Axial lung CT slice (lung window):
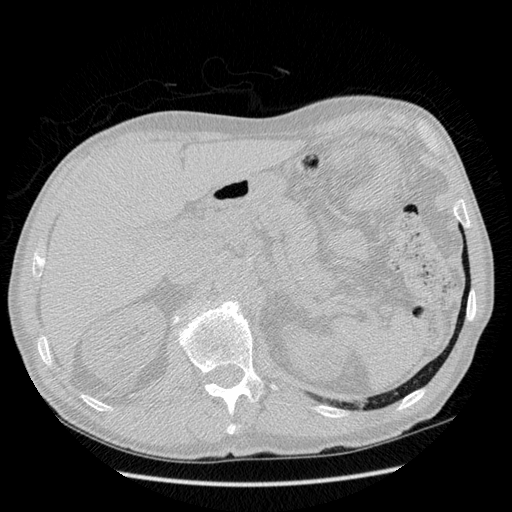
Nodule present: no